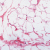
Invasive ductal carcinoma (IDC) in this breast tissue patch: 0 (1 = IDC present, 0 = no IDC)